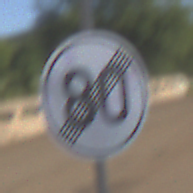
Verkehrszeichen: EndeGeschwindigkeit80
Umgebung: Outdoor, RoadRail
Tageszeit: MorningAfternoon
Wetter: PartlyCloudy
Licht: Natural
Jahreszeit: NotSpecified
Kontrast: HighContrast